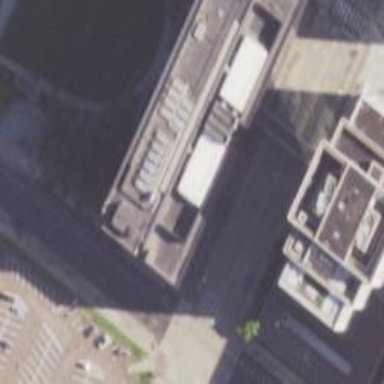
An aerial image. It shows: Office building.